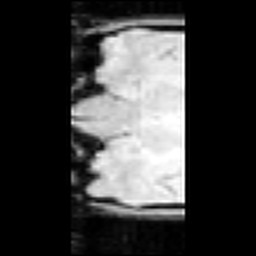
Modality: inplaneT1
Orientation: coronal
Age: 25
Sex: female